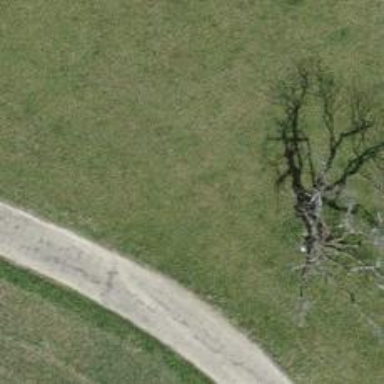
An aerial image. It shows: Mixed deciduous tree with variety of leaves.